二年级 · 画法几何学
方格图上画一个直角、一个锐角和一个钝角。

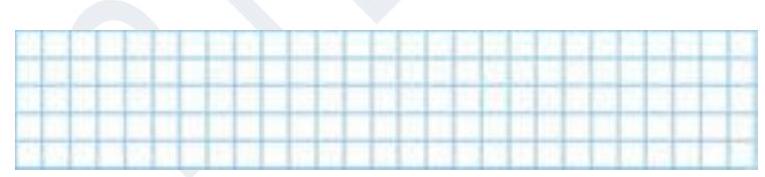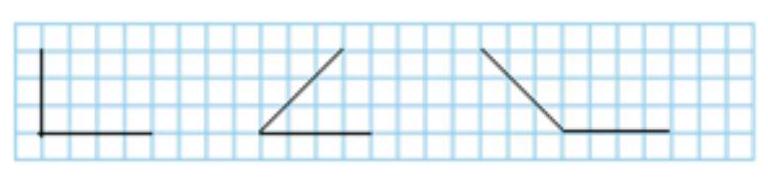
答案: 图: